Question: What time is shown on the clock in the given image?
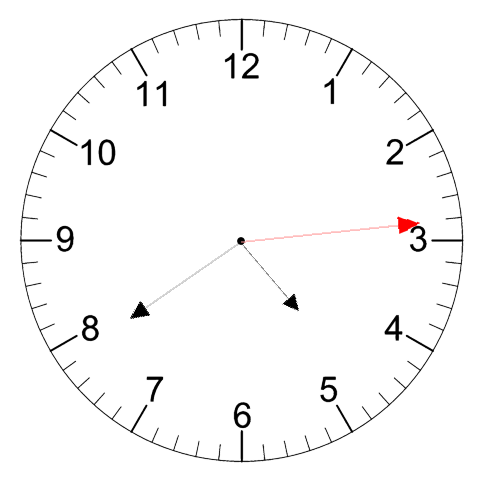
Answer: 04:39:14